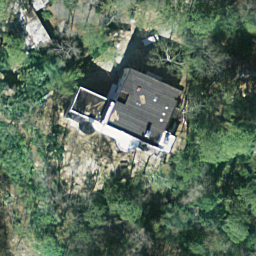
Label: sparseresidential